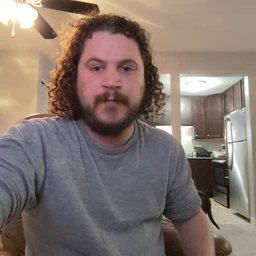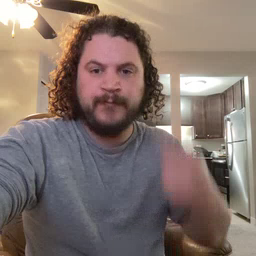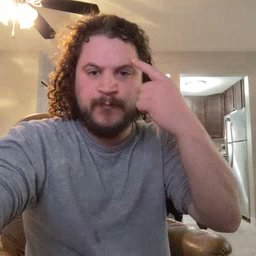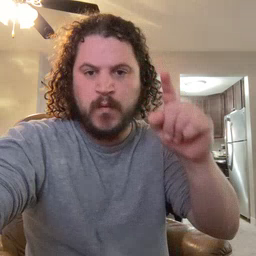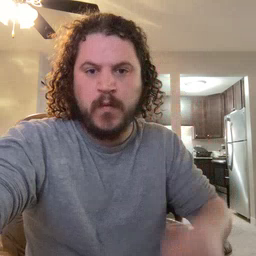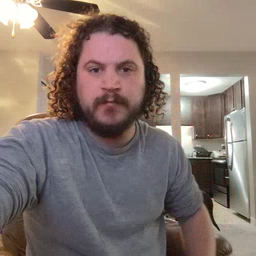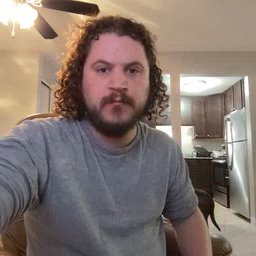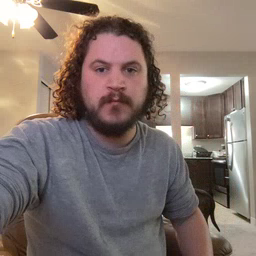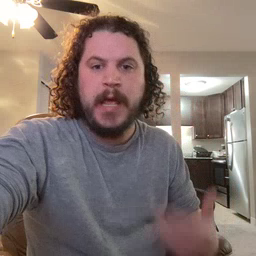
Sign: for